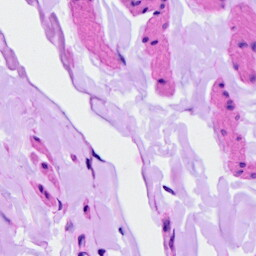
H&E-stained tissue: Ovarian